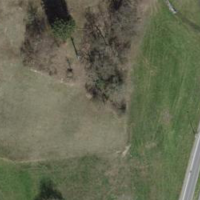
EUNIS habitat code: 24
Species observed at this site:
Pentanema salicinum